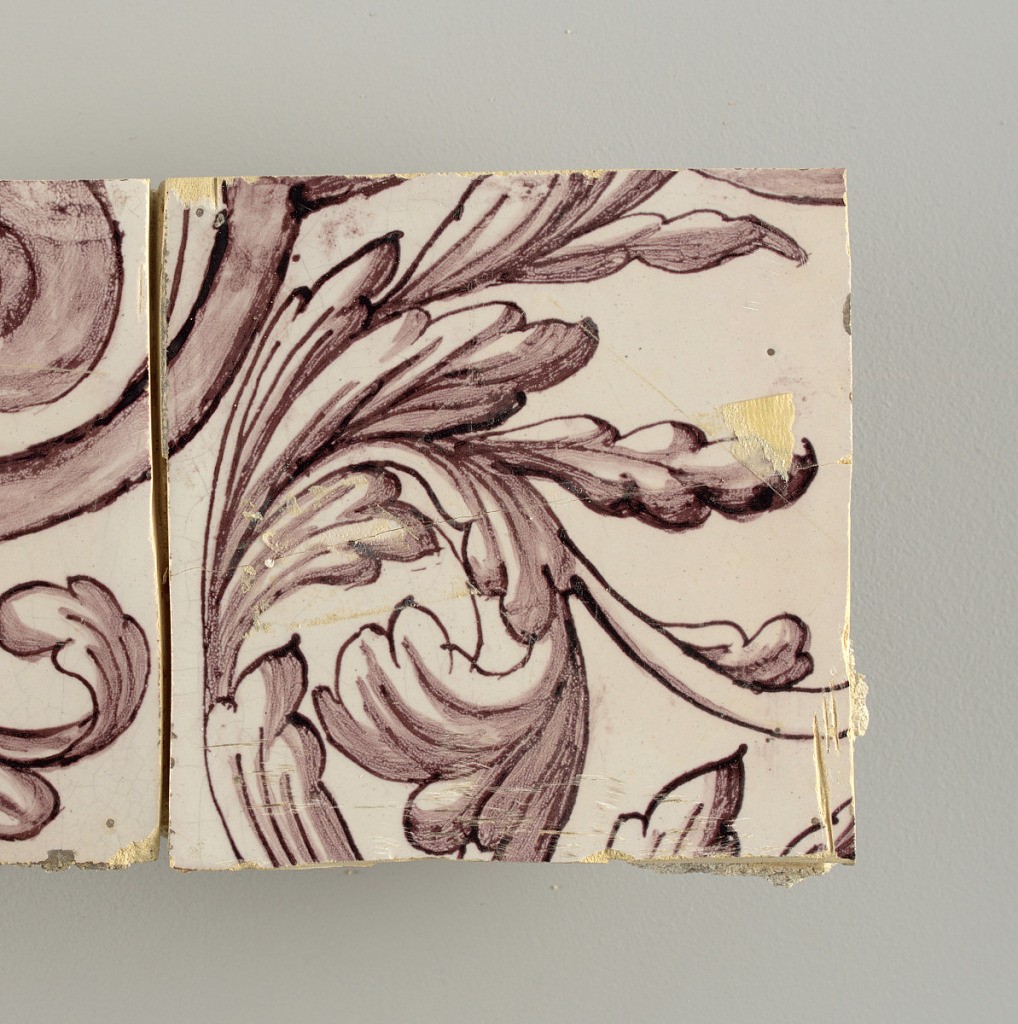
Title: Wall facing
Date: ca. 1725
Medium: Tin-glazed earthenware, underglaze
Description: Horizontal rectangle.  Thirty-seven tiles wide and twenty-one high with opening for door or window nineteen and one-half tiles high and twelve wide.  To left and right of opening, centered canopy above. Left, woman representing Hope, right, a sculputure urn.  Centered above opening, a mascaron.  Arabesque design of foliage.